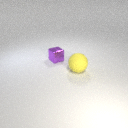
small purple metal cube to the left of large yellow rubber sphere